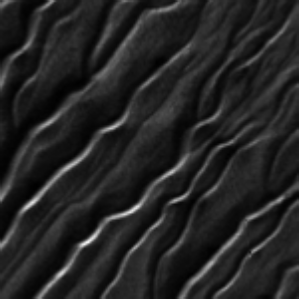
Label: frost